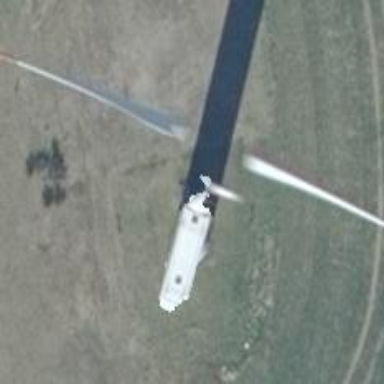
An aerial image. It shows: Wind generator powered by Vestas horizontal axis wind turbine.